Question: On Windows XP in device explorer view while I explore the content of my connected via Active Sync Motorola MC55 device I can see strange content. Look at the attached file.

What may be wrong?
Regards
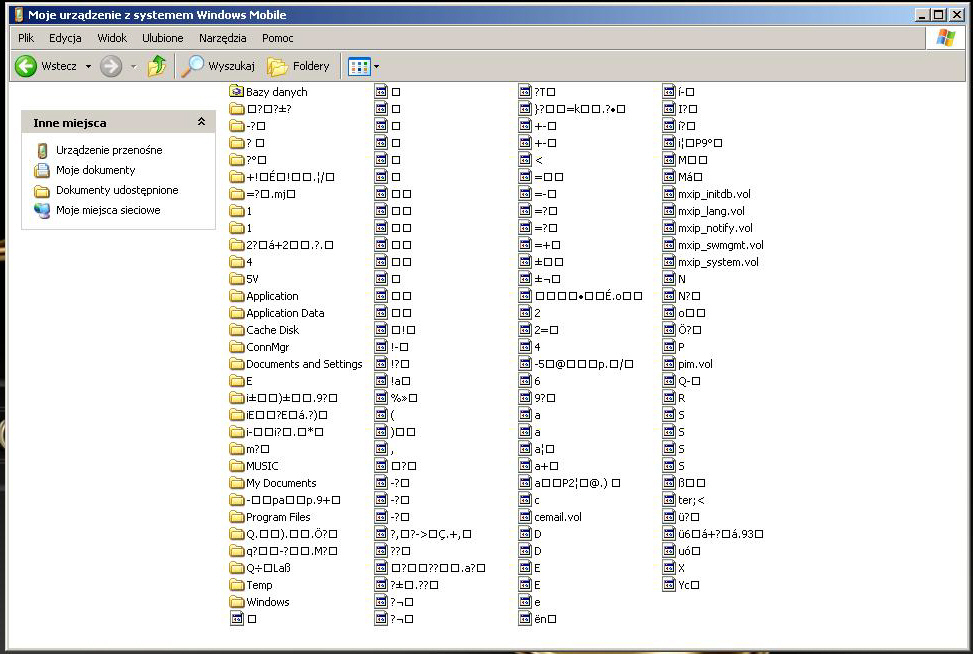
Answer: That looks a whole lot like the FAT is corrupted on the file store. A bad flash driver can cause this as well, but that would typically show up immediately and on every device. If it's a single device, or happened after time then it's likely a flash sector corruption. Reformatting the flash will likely correct it (though how you do that on your harward I don't know).